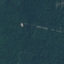
Land use / land cover: Forest